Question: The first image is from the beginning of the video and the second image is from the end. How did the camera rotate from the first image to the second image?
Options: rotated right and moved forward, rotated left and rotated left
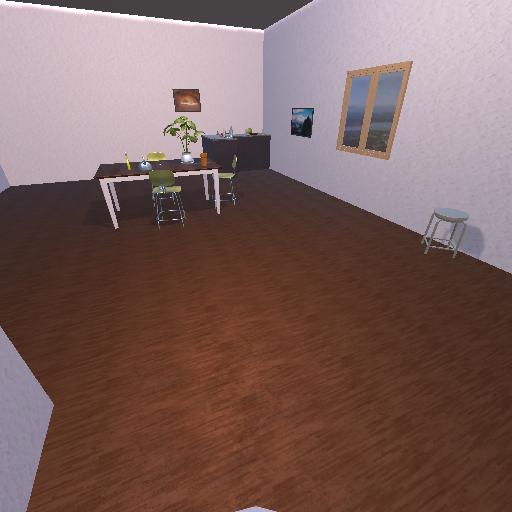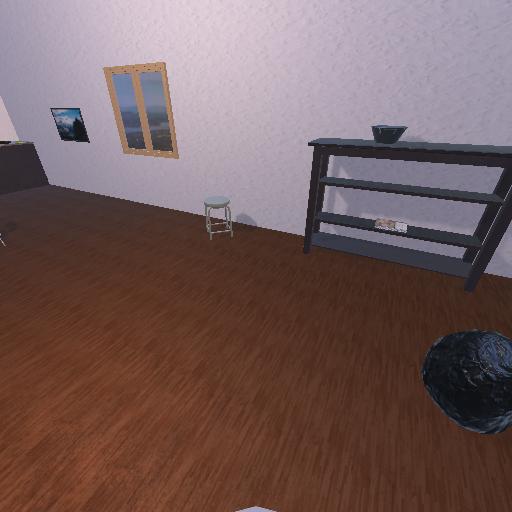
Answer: rotated right and moved forward